Question: Hello I am trying to enable the "Device Administrator" of my application that is working perfectly but I want in "Device Administrator" settings, under my application it should show some hint about my application. I didn't find the way to do this.
I'm enabling the "Device Administrator" like below
'''
Intent intent = new Intent(
DevicePolicyManager.ACTION_ADD_DEVICE_ADMIN);
intent.putExtra(DevicePolicyManager.EXTRA_DEVICE_ADMIN,
mComponentName);
intent.putExtra(DevicePolicyManager.EXTRA_ADD_EXPLANATION,
"Funny stuff !");
startActivityForResult(intent, 1);
'''

Any idea to set the hint under my application "Demo" ?
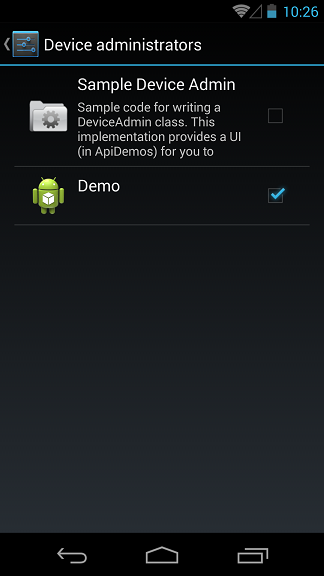
Answer: Step #1: Define your "hint" as a string resource.
Step #2: Add a reference to that string resource as the 'android:description' of your '<receiver>' element for your 'DeviceAdminReceiver' subclass:
'''
<receiver android:name=".app.DeviceAdminSample"
android:label="@string/sample_device_admin"
android:description="@string/sample_device_admin_description"
android:permission="android.permission.BIND_DEVICE_ADMIN">
<meta-data android:name="android.app.device_admin"
android:resource="@xml/device_admin_sample" />
<intent-filter>
<action android:name="android.app.action.DEVICE_ADMIN_ENABLED" />
</intent-filter>
</receiver>
'''